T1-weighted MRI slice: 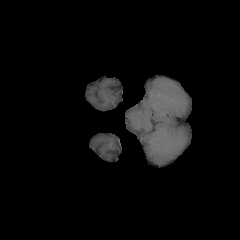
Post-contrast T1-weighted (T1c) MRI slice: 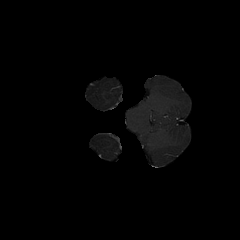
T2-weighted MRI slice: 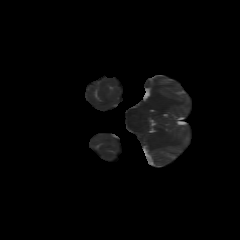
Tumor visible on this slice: no